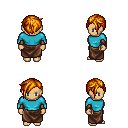
a pixel art fantasy rpg character, female body template, human, tanned skin, teal long-sleeve shirt, robe skirt, dark blonde pixie cut hairstyle, leather bracers, four views (front, back, left, right), 2x2 character sprite sheet, small pixel art, hard edges, no anti-aliasing